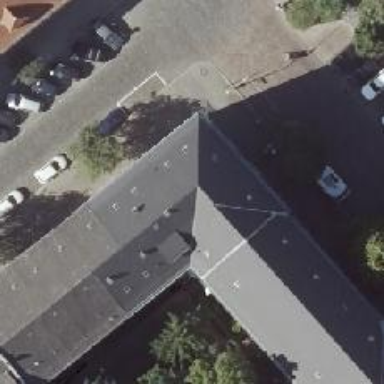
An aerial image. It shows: Building with ridged roof.